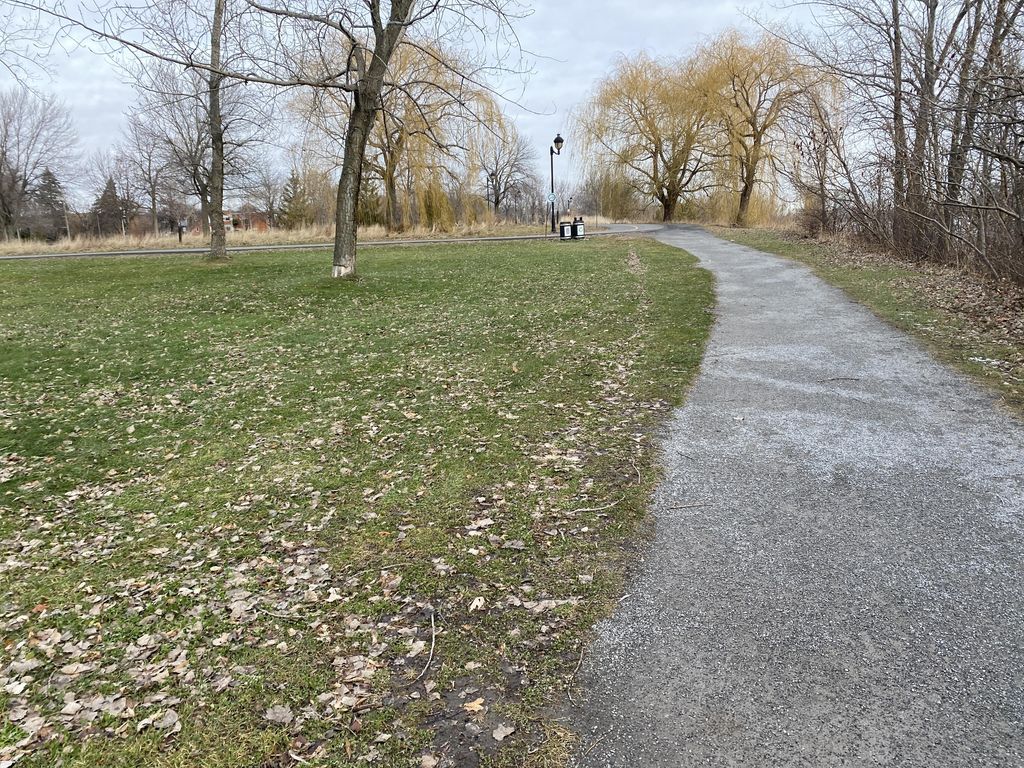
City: montreal